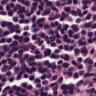
Metastatic tissue present: no